Question: The exact error message is...
'''
com.sun.org.apache.xerces.internal.impl.io.MalformedByteSequenceException: Invalid byte 1 of 1-byte UTF-8 sequence.
Plugin: org.eclipse.equinox.p2.updatesite 1.0.500.v20150423-1455
Message: Error reading update site http://mercurialeclipse.eclipselabs.org.codespot.com/hg.wiki/update_site/stable.
'''
I get the same error message on both version 2.1 and 1.8 via the Eclipse MarketPlace.

If I install another plugin like "EMMA", that works fine.
If I select "Help" > "Check for updates", I get the same error message.
Can anyone suggest a fix/workaround ?
NOTES:
Installing via the update URL works (SNAPSHOT ONLY, not RELEASE)
<URL>
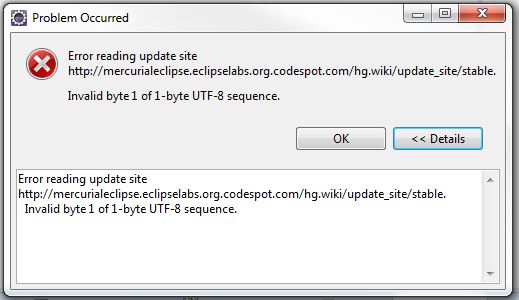
Answer: I was just facing the same issue.
What worked for me was that i needed to close the address to work
<URL>
You need the trailing / at the end of your update site.
Hope this works for you as well.